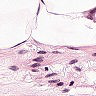
Metastatic tissue present: no